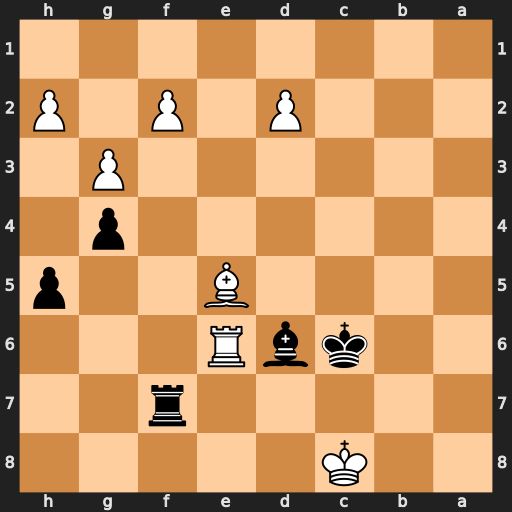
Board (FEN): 2K5/5r2/2kbR3/4B2p/6p1/6P1/3P1P1P/8
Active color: b
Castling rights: -
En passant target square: -
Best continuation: Rf8+ Re8 Rxe8#